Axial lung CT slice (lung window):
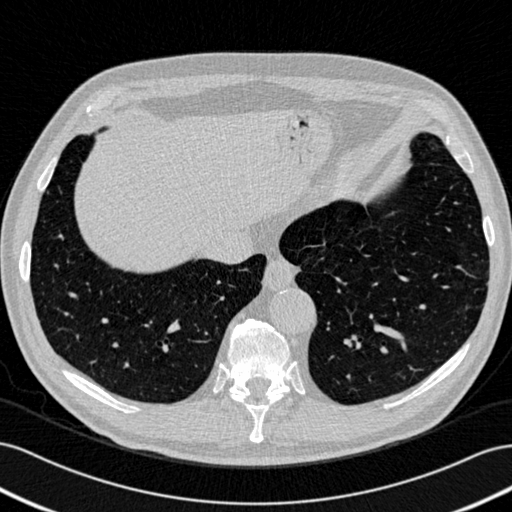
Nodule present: no